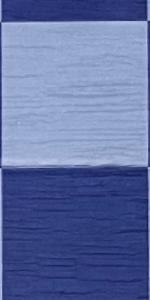
Label: Empty